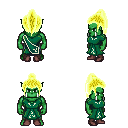
a pixel art fantasy rpg character, male body template, orc, green skin, sash dress, teal pants, gold long topknot hairstyle, maroon shoes, four views (front, back, left, right), 2x2 character sprite sheet, small pixel art, hard edges, no anti-aliasing